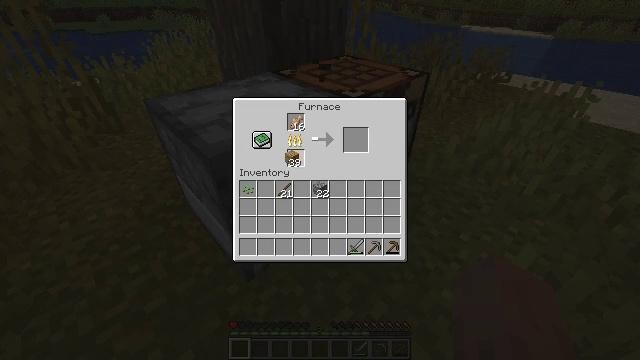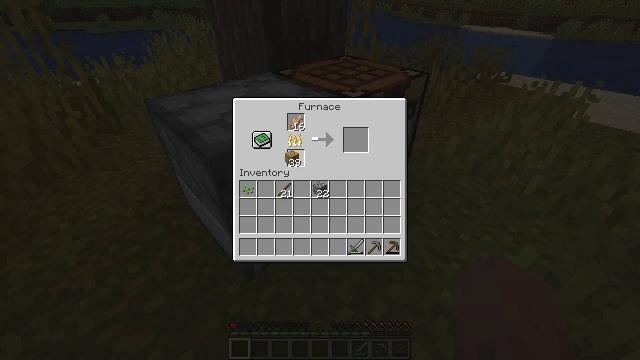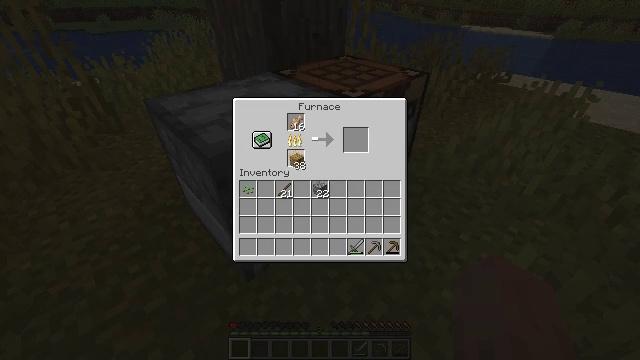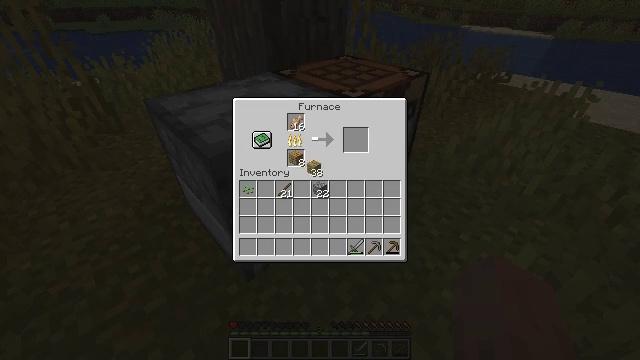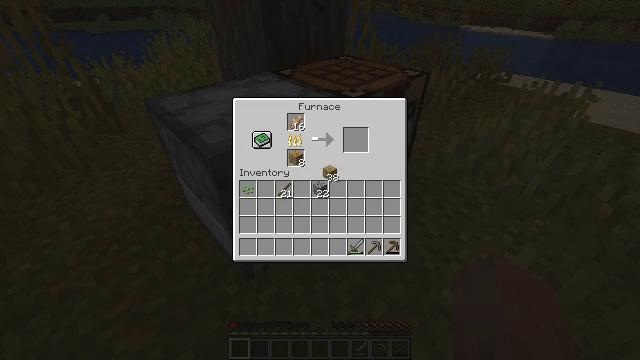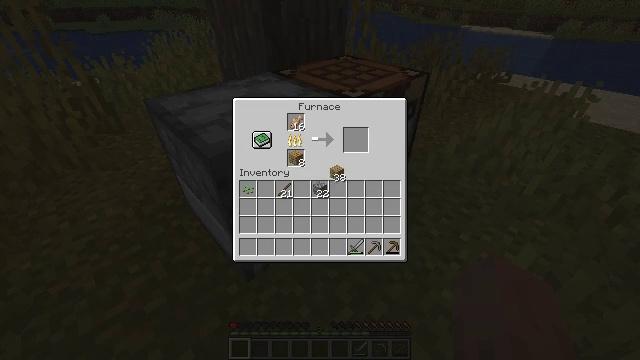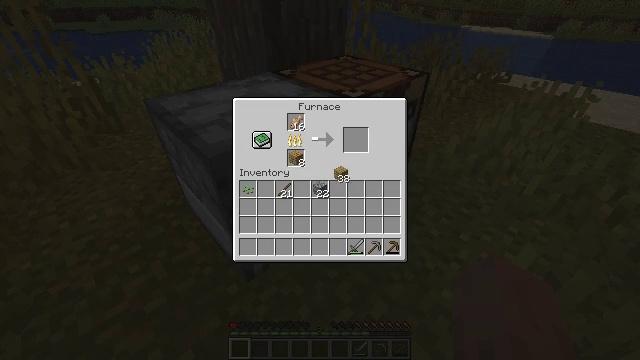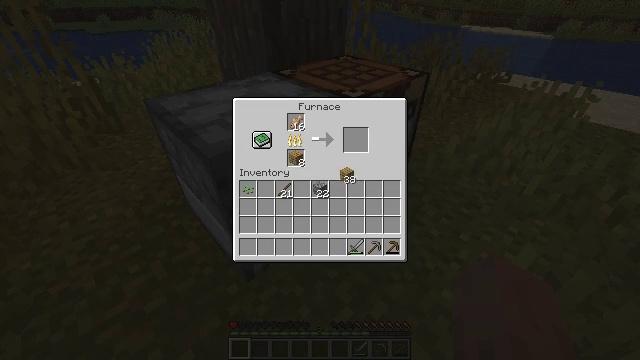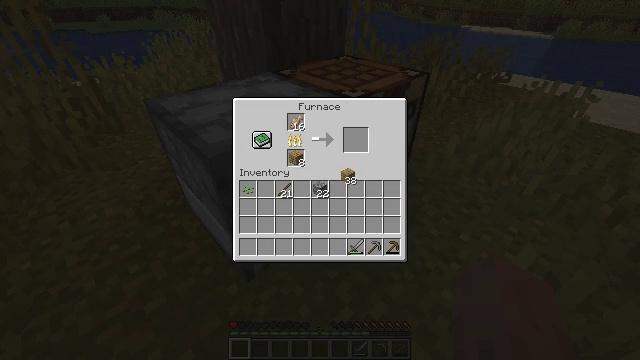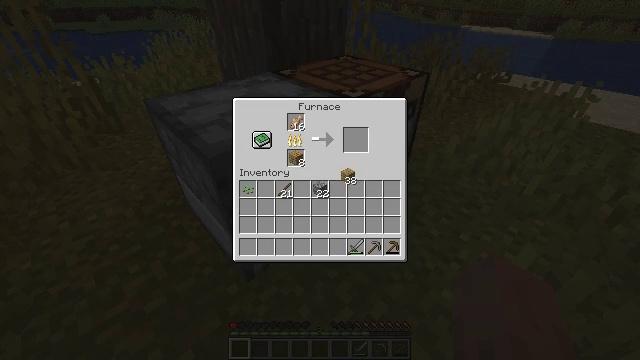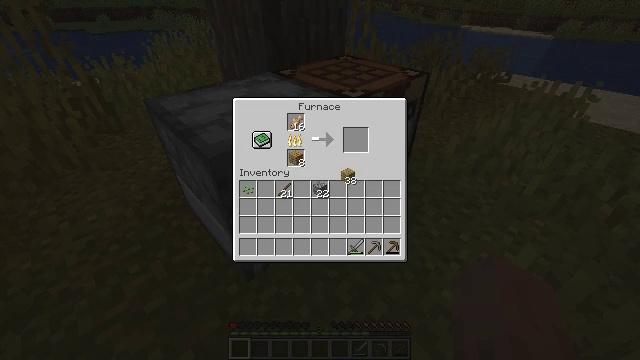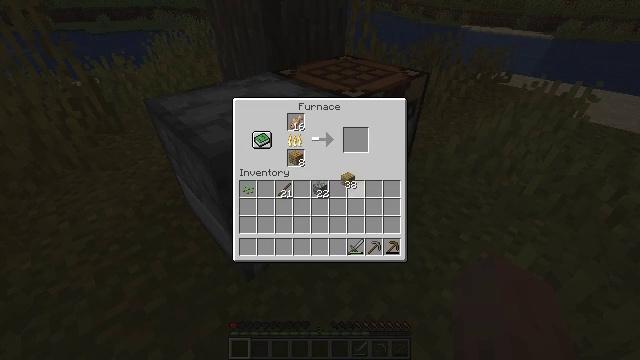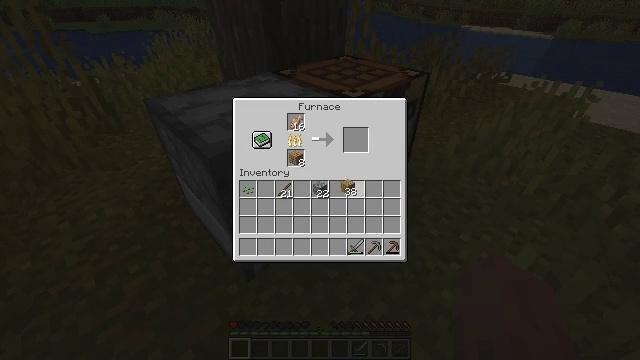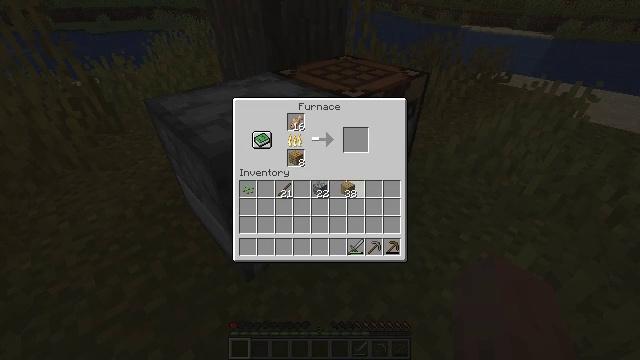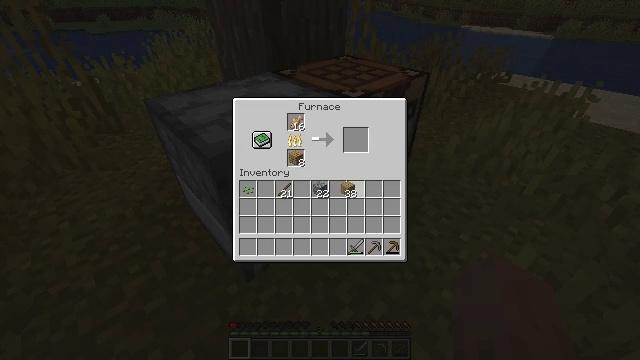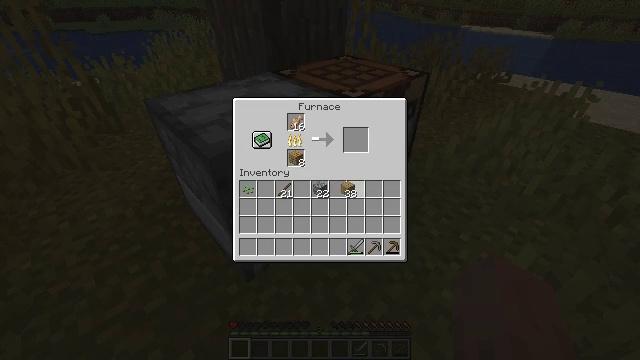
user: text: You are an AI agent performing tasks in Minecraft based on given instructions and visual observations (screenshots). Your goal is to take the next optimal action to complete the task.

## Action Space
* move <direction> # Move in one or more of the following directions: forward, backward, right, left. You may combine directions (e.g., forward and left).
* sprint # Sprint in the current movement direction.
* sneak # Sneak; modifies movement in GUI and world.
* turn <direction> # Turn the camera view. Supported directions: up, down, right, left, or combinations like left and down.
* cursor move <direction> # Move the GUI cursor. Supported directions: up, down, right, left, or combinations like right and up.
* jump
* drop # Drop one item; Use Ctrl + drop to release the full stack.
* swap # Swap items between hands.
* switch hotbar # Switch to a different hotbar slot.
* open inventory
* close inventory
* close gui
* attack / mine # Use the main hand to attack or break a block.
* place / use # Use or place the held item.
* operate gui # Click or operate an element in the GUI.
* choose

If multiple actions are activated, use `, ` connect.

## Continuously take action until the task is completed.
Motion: motion action
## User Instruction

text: Get cooked cod by cooking cod in the furnace.
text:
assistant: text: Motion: choose
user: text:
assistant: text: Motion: no_op
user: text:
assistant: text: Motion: cursor move right and down
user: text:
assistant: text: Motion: cursor move right
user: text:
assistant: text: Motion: cursor move right
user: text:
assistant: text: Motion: no_op
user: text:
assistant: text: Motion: no_op
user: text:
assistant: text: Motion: no_op
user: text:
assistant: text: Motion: no_op
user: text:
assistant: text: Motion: no_op
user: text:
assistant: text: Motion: no_op
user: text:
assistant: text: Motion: cursor move down
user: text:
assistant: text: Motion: no_op
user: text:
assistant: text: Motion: no_op
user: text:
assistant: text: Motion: no_op
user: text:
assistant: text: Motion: no_op
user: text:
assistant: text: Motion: no_op
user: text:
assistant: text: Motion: no_op
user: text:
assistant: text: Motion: cursor move left and up
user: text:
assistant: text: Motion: cursor move left and up
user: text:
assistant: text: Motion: no_op
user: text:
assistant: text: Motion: no_op
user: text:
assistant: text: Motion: no_op
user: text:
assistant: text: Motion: choose
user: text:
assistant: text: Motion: choose
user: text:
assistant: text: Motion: choose
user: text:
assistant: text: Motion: no_op
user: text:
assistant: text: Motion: choose
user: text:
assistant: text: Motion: choose
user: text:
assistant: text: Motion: choose